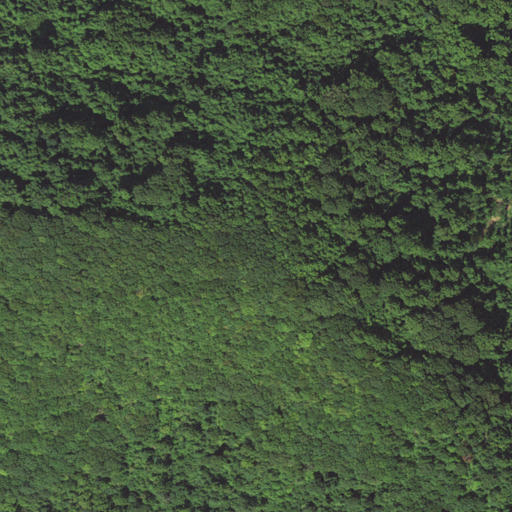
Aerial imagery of mountain in North Carolina named Harris Top containing deciduous forest and mixed forest